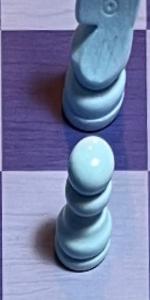
Label: Pawn_White